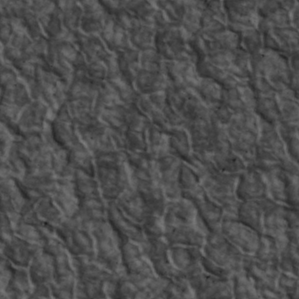
Label: non_frost